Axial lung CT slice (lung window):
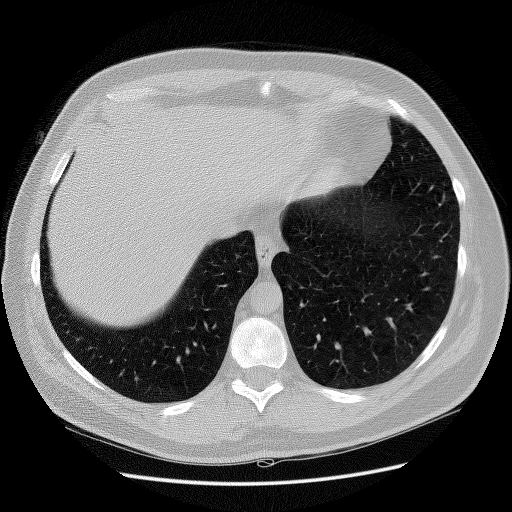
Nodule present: no